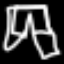
Label: pants